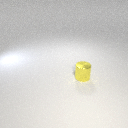
small yellow metal cylinder